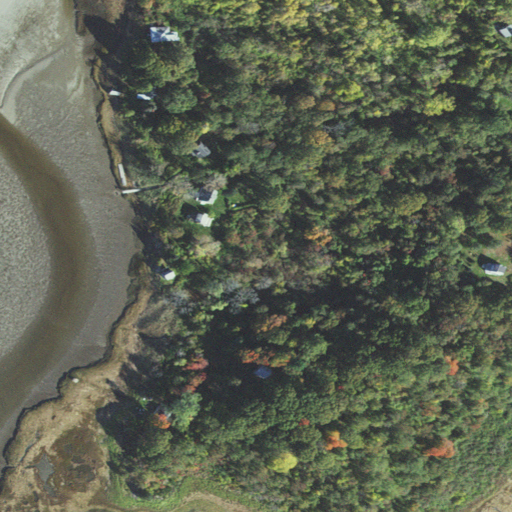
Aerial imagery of mountain in Massachusetts named Treadwell Island containing deciduous forest, open water, herbaceous wetlands, mixed forest, woody wetlands, grassland, low intensity development, open development, and medium intensity development